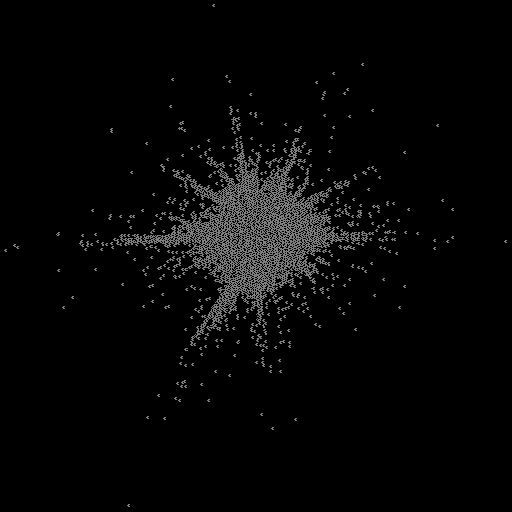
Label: star